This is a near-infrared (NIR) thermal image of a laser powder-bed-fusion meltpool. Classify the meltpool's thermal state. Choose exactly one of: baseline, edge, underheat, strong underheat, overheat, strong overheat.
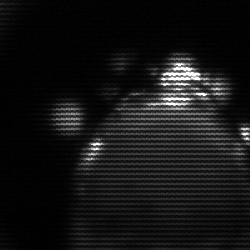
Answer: edge